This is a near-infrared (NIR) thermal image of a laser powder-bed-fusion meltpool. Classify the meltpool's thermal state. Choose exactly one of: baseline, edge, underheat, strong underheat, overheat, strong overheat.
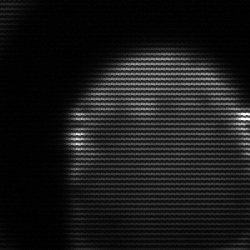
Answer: edge